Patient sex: M
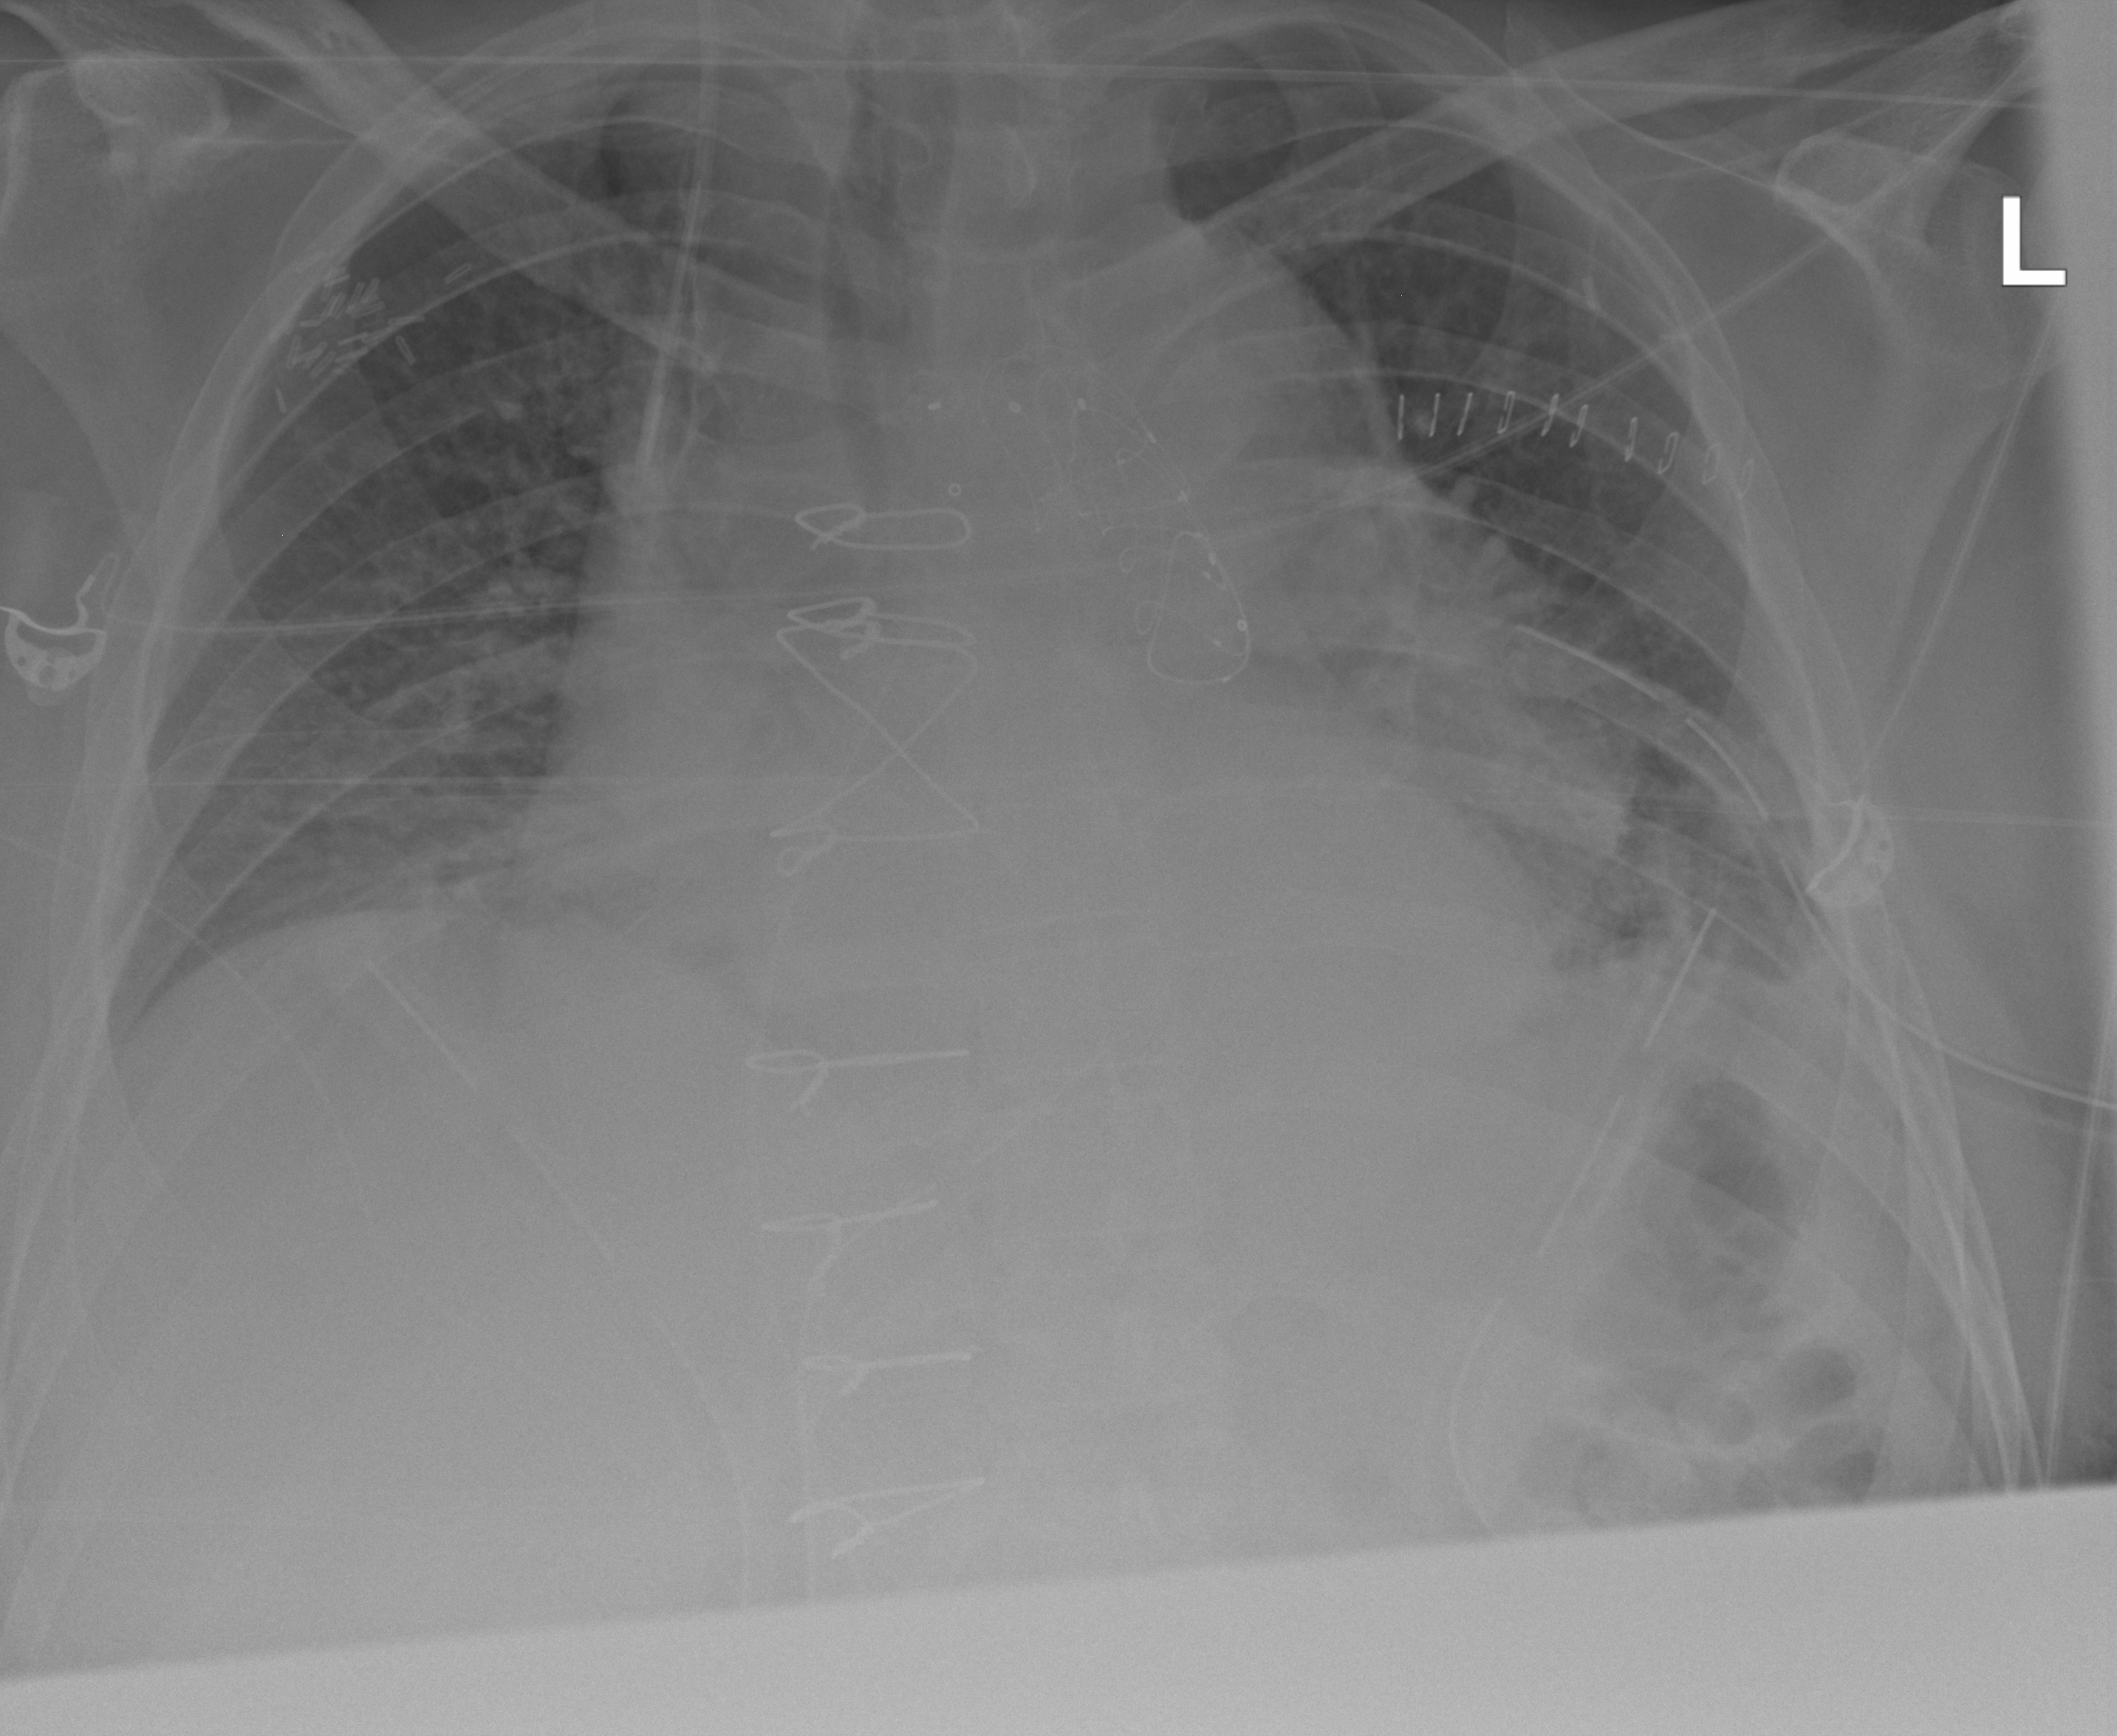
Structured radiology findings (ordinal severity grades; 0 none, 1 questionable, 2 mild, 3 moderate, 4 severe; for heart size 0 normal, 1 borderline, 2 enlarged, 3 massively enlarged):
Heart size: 2
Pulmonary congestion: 2
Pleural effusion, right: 2
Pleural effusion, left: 2
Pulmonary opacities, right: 2
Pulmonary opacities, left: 1
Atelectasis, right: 2
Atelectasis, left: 2